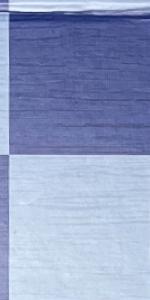
Label: Empty